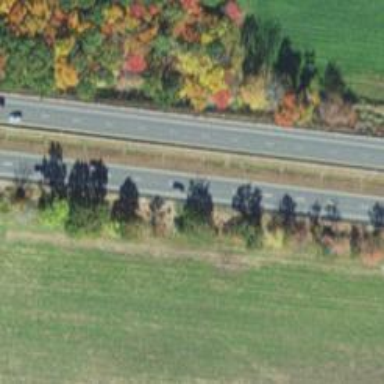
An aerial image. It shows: Asphalt trunk highway classified as expressway.